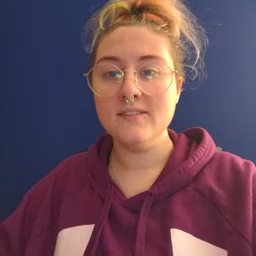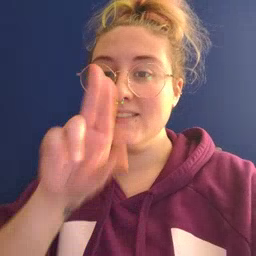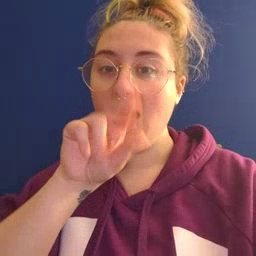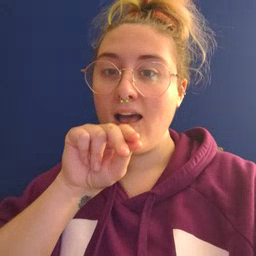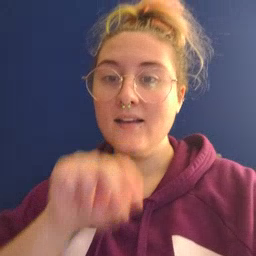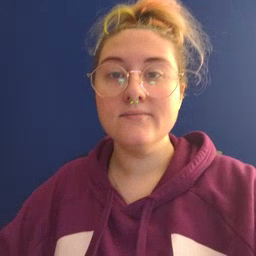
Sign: duck